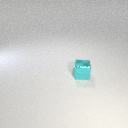
small cyan metal cube